Question: The below images are all returned and displayed on page via this JavaScript/jQuery:
'''
for(var j = 0; j < imageURLs.length; j++){
$('#imgs').append("<img src='" + imageURLs[j] + "'/>");
$('#username').append(Username[j]);
}
'''
HTML:
'''
<div id="imgs"></div>
'''
I want the user to be able to click on any of the images and pass the image/username into a variable.
I thought I could use $this to select the individual images/usernames, but that just seems to return "imgs" each time. How can I use jQuery to select and capture the actual username/images? Do I need to use '.mouseover()' before adding the item?
'''
$('imgs').click(function(event){
event.preventDefault();
var selectedFriend = $(this).attr("id");
console.log(selectedFriend);
});
});
'''

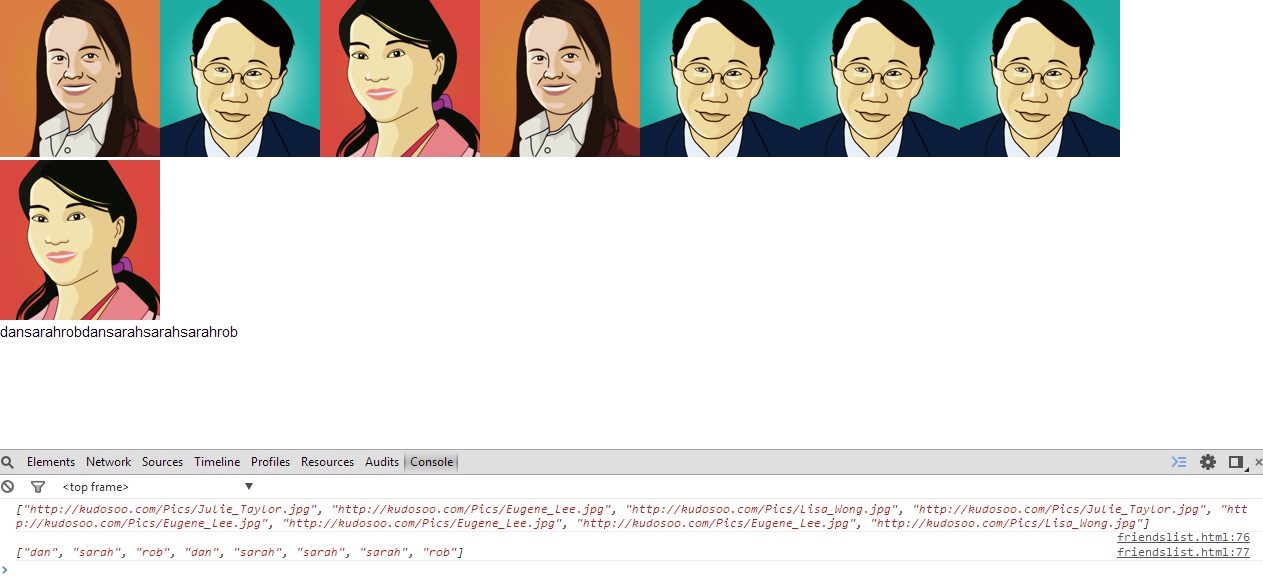
Answer: When you are using '$('imgs')' jQuery is searching for 'imgs' element which doesn't exists. Thus you need to change your selector to <URL>
Apart from above you are creating 'img' element dynamically, thus you need to use <URL>
'''
$('#imgs').on('click', 'img', function (event) {
event.preventDefault();
var selectedFriend = $(this).attr("id");
console.log(selectedFriend);
});
'''